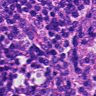
Metastatic tissue present: no